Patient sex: M
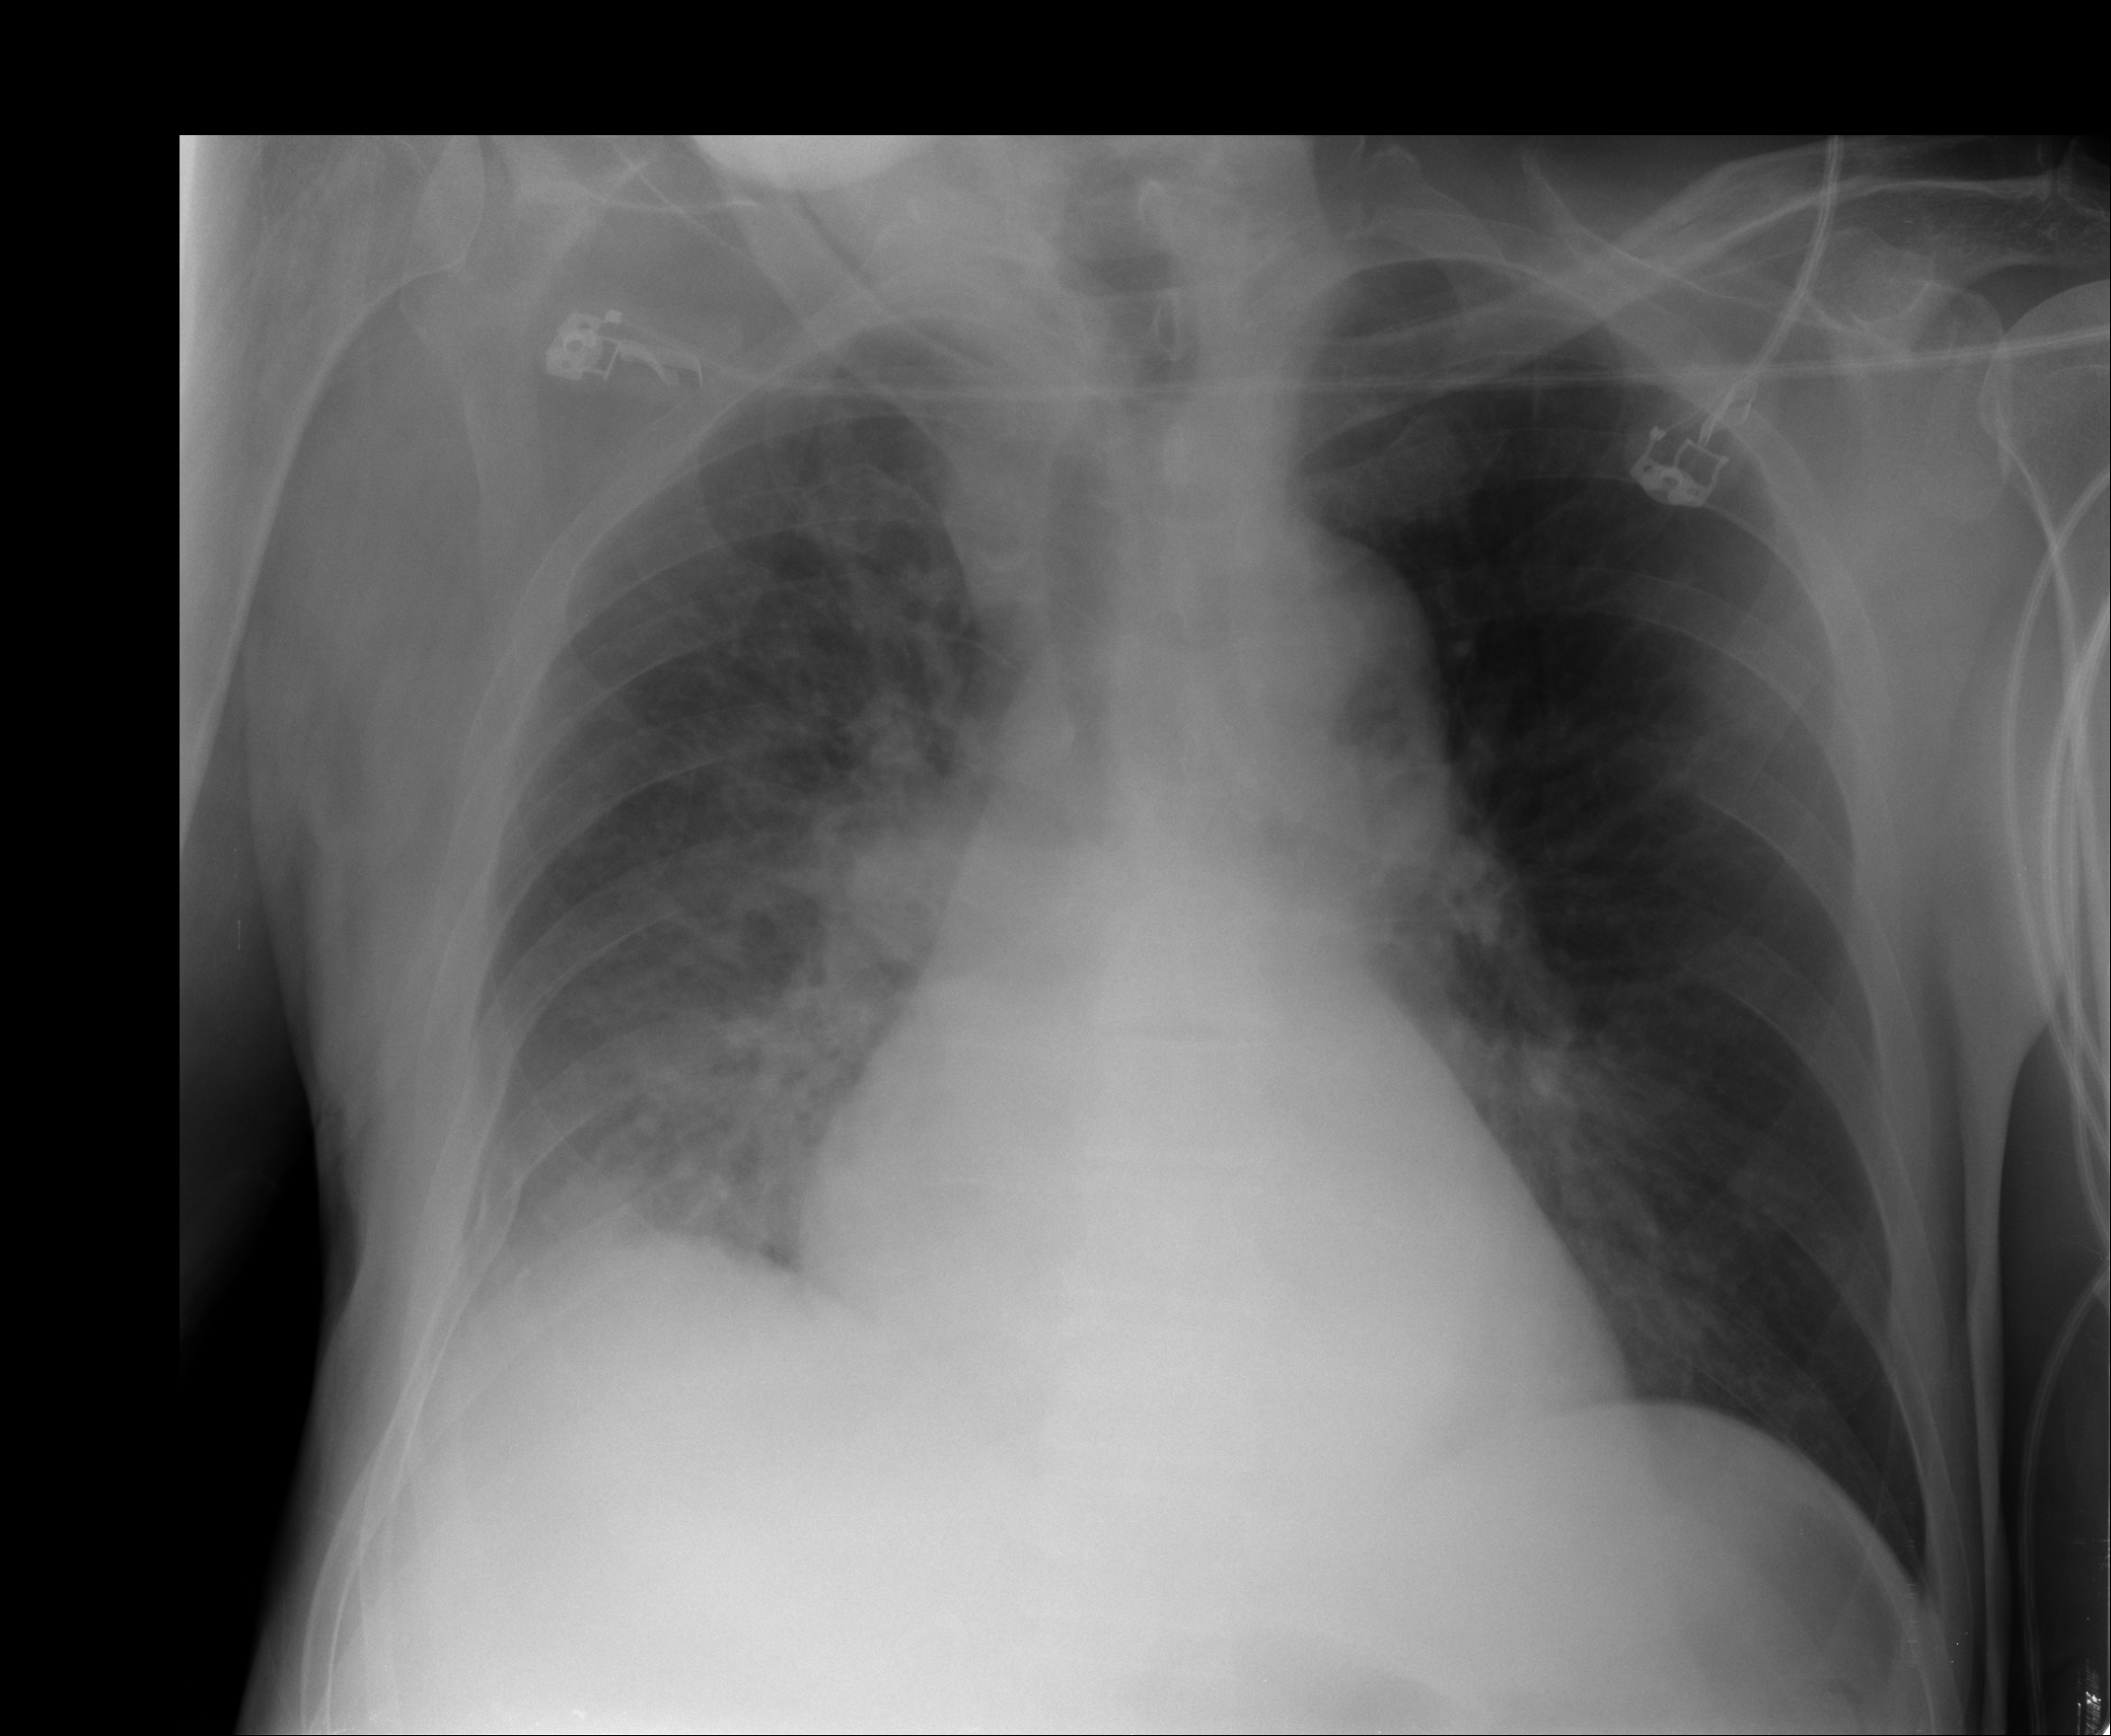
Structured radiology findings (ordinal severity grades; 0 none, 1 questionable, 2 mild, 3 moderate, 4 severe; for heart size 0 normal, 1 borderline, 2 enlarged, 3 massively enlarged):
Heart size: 2
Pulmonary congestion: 2
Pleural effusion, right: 1
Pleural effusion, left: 0
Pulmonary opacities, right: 2
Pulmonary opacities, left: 2
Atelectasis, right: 2
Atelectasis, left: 2